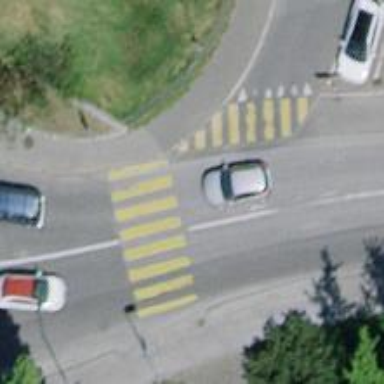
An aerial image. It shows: Kerb serving as barrier.